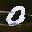
Label: 0